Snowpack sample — Loveland Pass, Silver Plume, Colorado, USA (2/11/26, 12:00 PM MST)
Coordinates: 39.663, -105.886
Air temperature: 35 °F
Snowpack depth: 82 cm
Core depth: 30 cm
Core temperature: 28.4 °F
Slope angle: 13°, slope face: 12°
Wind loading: high
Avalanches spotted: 1
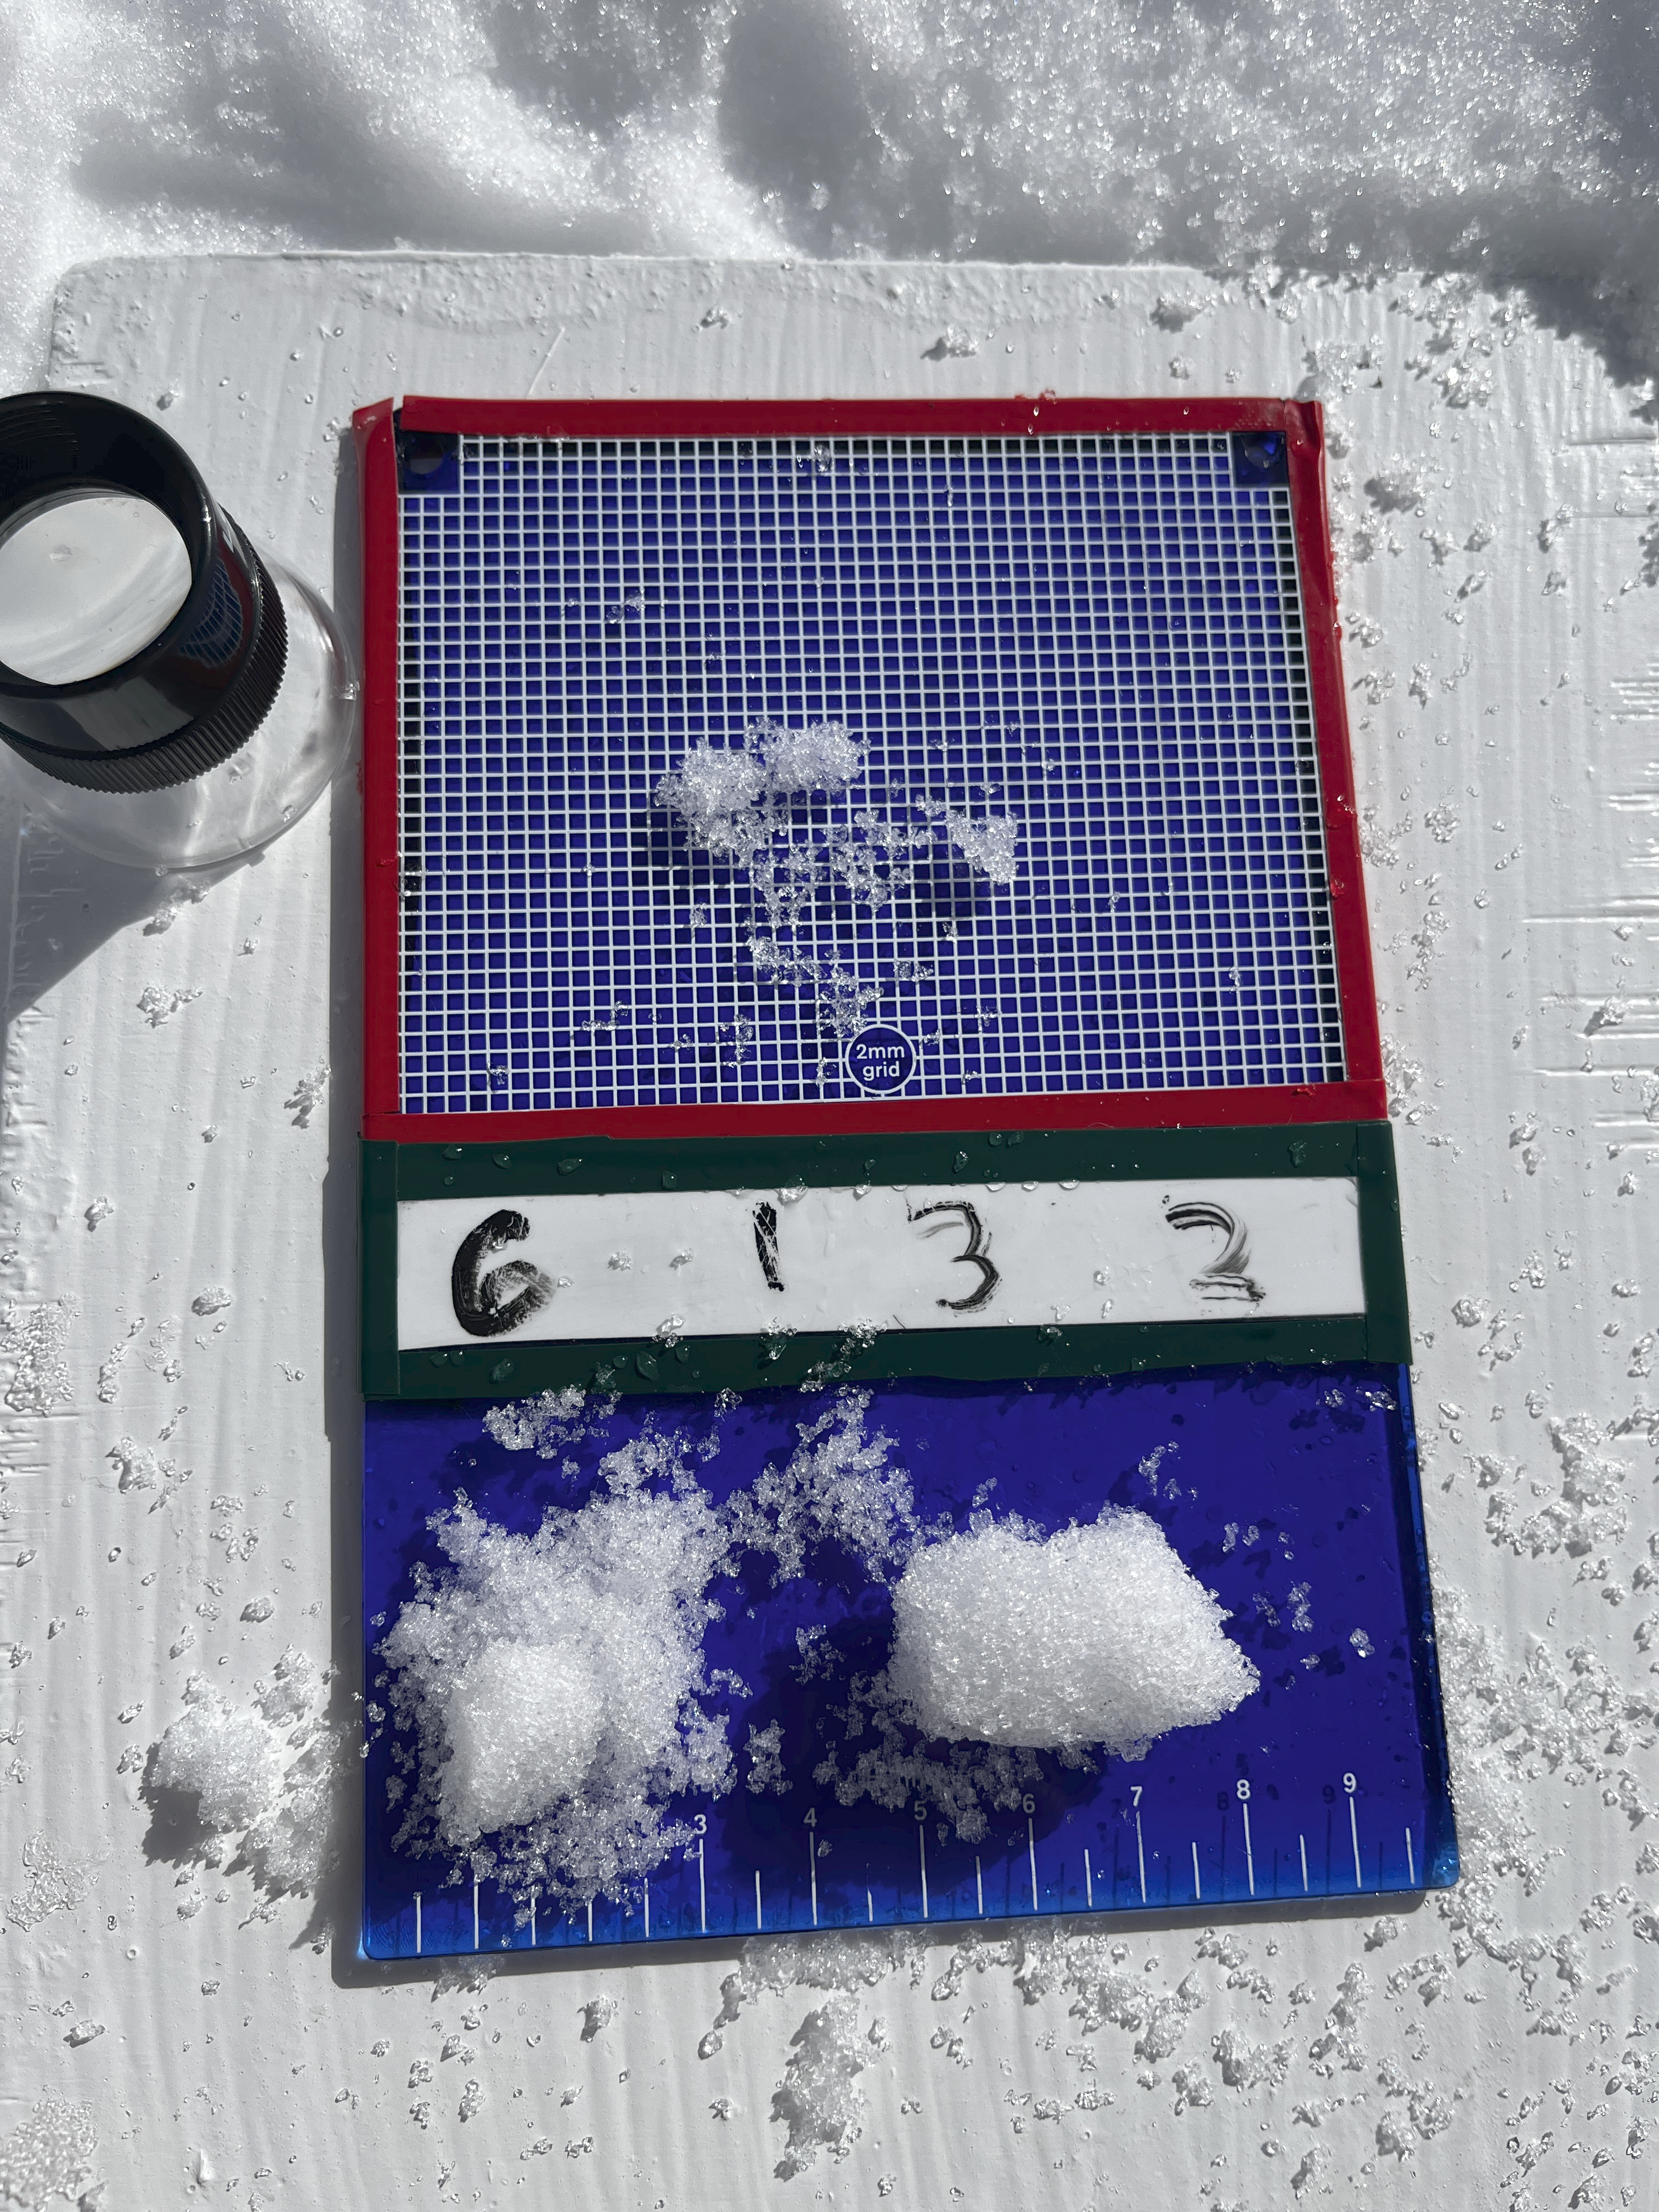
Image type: crystal_card
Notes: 1 small avalanche spotted on the north side of the bowl, lots of wind loading